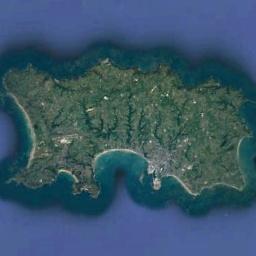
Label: island